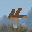
Label: 4